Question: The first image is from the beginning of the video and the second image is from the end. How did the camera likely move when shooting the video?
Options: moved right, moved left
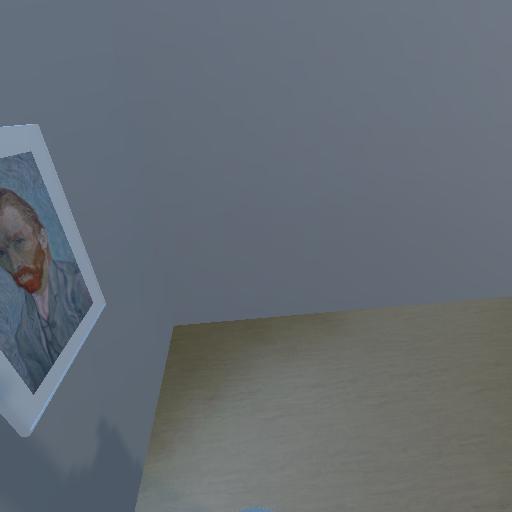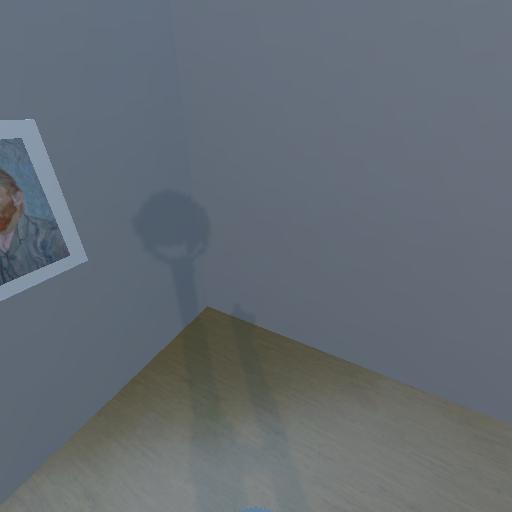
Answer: moved right